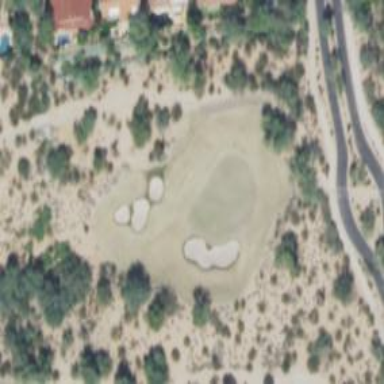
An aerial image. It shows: Golf hole.